Question: When running the following code, R is returning the image show below.
How should I change my 'par()' settings (provided below) so that it returns a single image? I think that this happened because I changed 'par()' settings manually. Is there a way to set 'par()' to default settings, ?
'''
library(raster)
r1 <- brick(system.file("external/rlogo.grd", package="raster"))
plotRGB(r1)
plot(r1, xlim=c(0, 50), ylim=c(0, 50))
> par()
$xlog
[1] FALSE
$ylog
[1] FALSE
$adj
[1] 0.5
$ann
[1] TRUE
$ask
[1] FALSE
$bg
[1] "white"
$bty
[1] "o"
$cex
[1] 1
$cex.axis
[1] 1
$cex.lab
[1] 1
$cex.main
[1] 1.2
$cex.sub
[1] 1
$cin
[1] <PHONE> <PHONE>
$col
[1] "black"
$col.axis
[1] "black"
$col.lab
[1] "black"
$col.main
[1] "black"
$col.sub
[1] "black"
$cra
[1] 14.4 19.2
$crt
[1] 0
$csi
[1] <PHONE>
$cxy
[1] 3.659406 4.879208
$din
[1] 9.000000 4.208333
$err
[1] 0
$family
[1] ""
$fg
[1] "black"
$fig
[1] 0 1 0 1
$fin
[1] 9.000000 4.208333
$font
[1] 1
$font.axis
[1] 1
$font.lab
[1] 1
$font.main
[1] 2
$font.sub
[1] 1
$lab
[1] 5 5 7
$las
[1] 0
$lend
[1] "round"
$lheight
[1] 1
$ljoin
[1] "round"
$lmitre
[1] 10
$lty
[1] "solid"
$lwd
[1] 1
$mai
[1] 1.360000 1.093333 1.093333 0.560000
$mar
[1] 5.1 4.1 4.1 2.1
$mex
[1] 1
$mfcol
[1] 1 1
$mfg
[1] 1 1 1 1
$mfrow
[1] 1 1
$mgp
[1] 3 1 0
$mkh
[1] 0.001
$new
[1] FALSE
$oma
[1] 0 0 0 0
$omd
[1] 0 1 0 1
$omi
[1] 0 0 0 0
$page
[1] TRUE
$pch
[1] 1
$pin
[1] 9.000000 4.208333
$plt
[1] 0 1 0 1
$ps
[1] 16
$pty
[1] "m"
$smo
[1] 1
$srt
[1] 0
$tck
[1] NA
$tcl
[1] -0.5
$usr
[1] -31.83663 132.83663 0.00000 77.00000
$xaxp
[1] 0 100 2
$xaxs
[1] "r"
$xaxt
[1] "s"
$xpd
[1] FALSE
$yaxp
[1] 0 70 7
$yaxs
[1] "r"
$yaxt
[1] "s"
$ylbias
[1] 0.2
'''

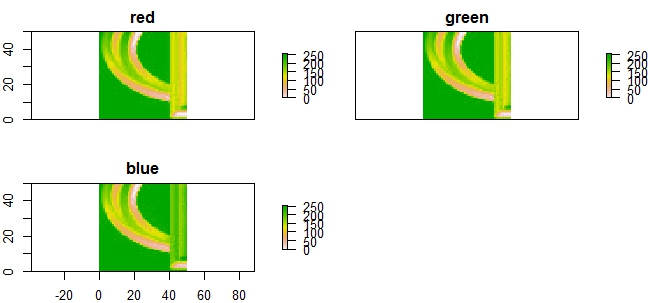
Answer: The 'plot' method for 'raster' objects redefines 'mfrow' depending on the number of layers the 'raster' has.
Your raster image has three layers (one for each band: red, green, and blue), as seen here:
'''
r1
## class : RasterStack
## dimensions : 77, 101, 7777, 3 (nrow, ncol, ncell, nlayers)
## resolution : 1, 1 (x, y)
## extent : 0, 101, 0, 77 (xmin, xmax, ymin, ymax)
## coord. ref. : +proj=merc
## names : red, green, blue
## min values : 0, 0, 0
## max values : 255, 255, 255
'''
As a result, when plotted, 'mfrow' is set to 'c(2, 2)' to accommodate the three layers.
Take a look at 'getMethod('plot', 'Raster')' to see what's going on behind the scenes. Here's part of it:
'''
...
if (nl > 1) {
if (missing(nc)) {
nc <- ceiling(sqrt(nl))
}
else {
nc <- max(1, min(nl, round(nc)))
}
if (missing(nr)) {
nr <- ceiling(nl/nc)
}
else {
nr <- max(1, min(nl, round(nr)))
nc <- ceiling(nl/nr)
}
old.par <- par(no.readonly = TRUE)
on.exit(par(old.par))
par(mfrow = c(nr, nc), mar = c(4, 4, 2, 2))
...
'''
If you wanted to plot just a single band (layer), or two of them, you could use the following, in which case 'mfrow' will be set to 'c(1, 1)' or 'c(1, 2)', respectively:
'''
plot(r1[[3]]) # third band; equivalently, plot(r1, 3)
plot(r1[[1:2]]) # bands 1 and 2; equivalently, plot(r1, 1:2)
'''
As noted by @RobertH, you can modify the layout with the 'nc' argument to the 'plot' method, e.g. 'plot(r1, nc=1)' will give you a single column of three plots.
---
In contrast, 'raster::plotRGB' plots such RGB 'raster' objects as a single RGB image.